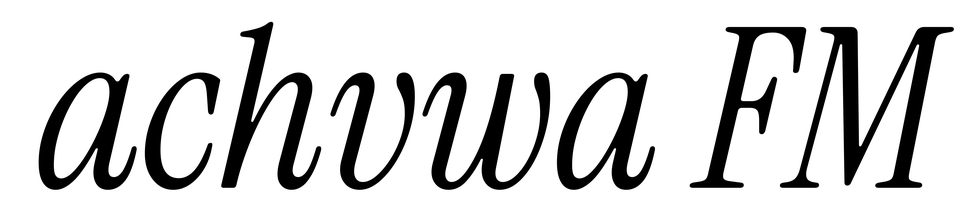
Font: InstrumentSerif-Italic